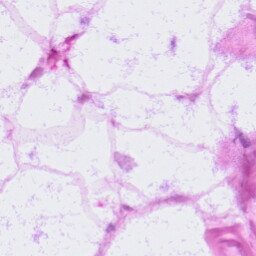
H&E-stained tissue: LymphNode